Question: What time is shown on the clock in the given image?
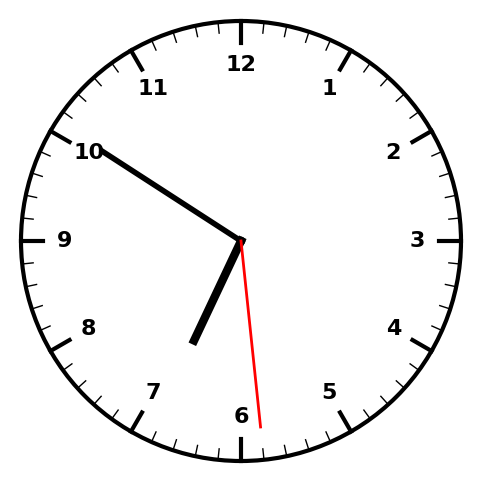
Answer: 06:50:29